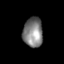
Tissue: skin
Cell type: Epithelial cells
Senescence score: 0.189
Nuclear area (px): 572
Mean DAPI intensity: 128.558